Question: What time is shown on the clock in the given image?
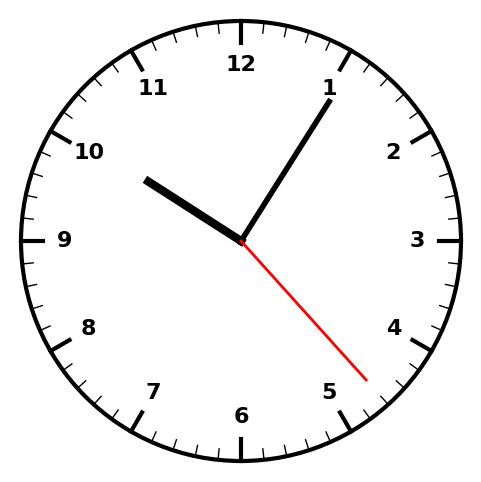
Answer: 10:05:23